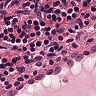
Metastatic tissue present: no